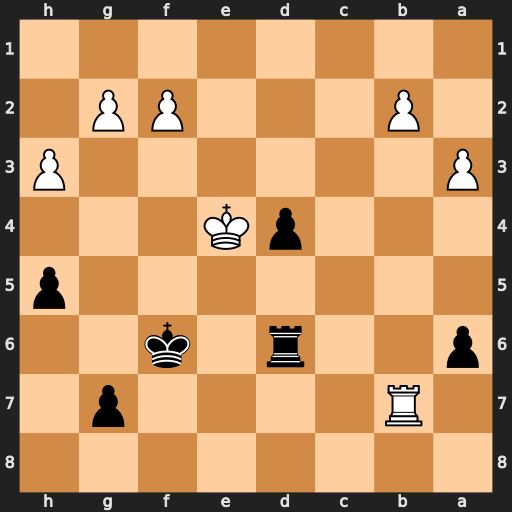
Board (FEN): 8/1R4p1/p2r1k2/7p/3pK3/P6P/1P3PP1/8
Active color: b
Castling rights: -
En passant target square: -
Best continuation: d3 Rb3 d2